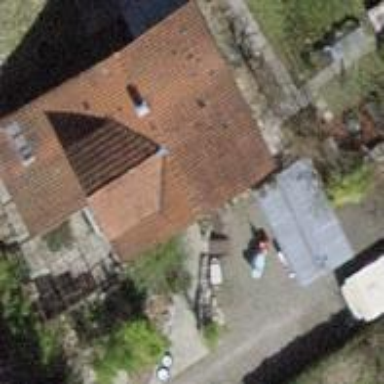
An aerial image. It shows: Building with tiled roof.